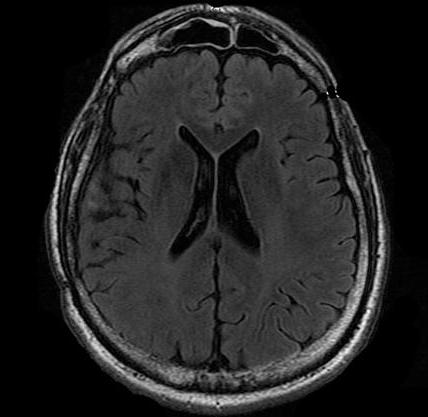
Label: notumor